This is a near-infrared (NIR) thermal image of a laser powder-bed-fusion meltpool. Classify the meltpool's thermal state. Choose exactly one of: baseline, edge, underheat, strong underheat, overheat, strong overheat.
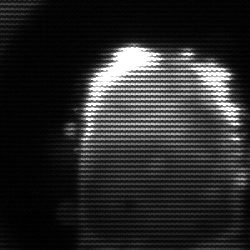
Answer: baseline